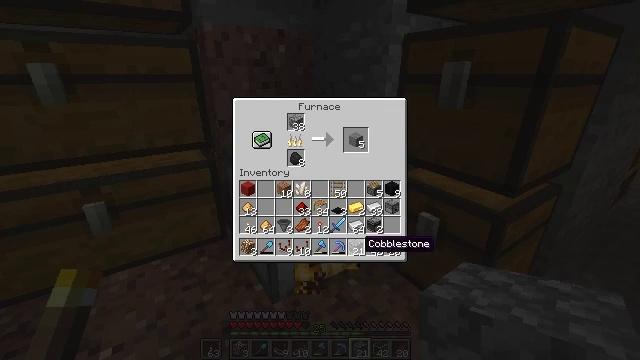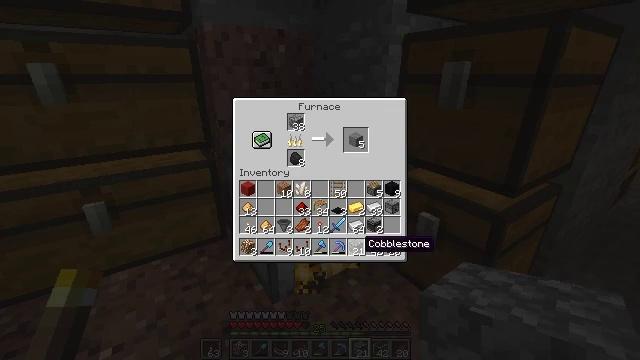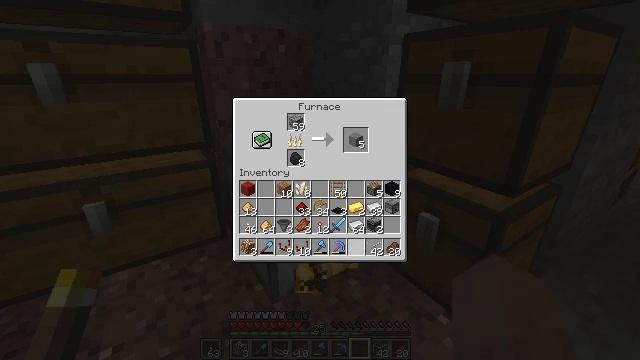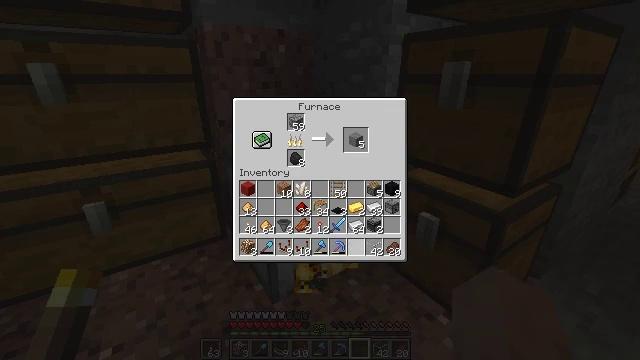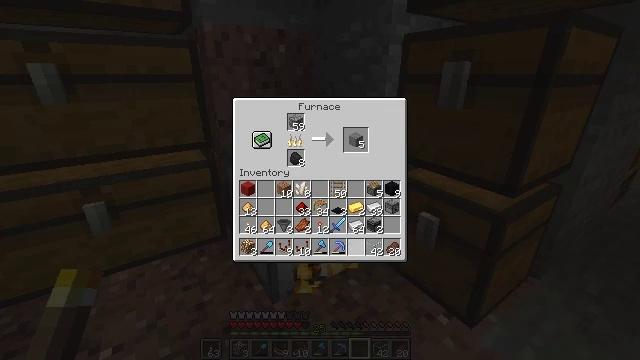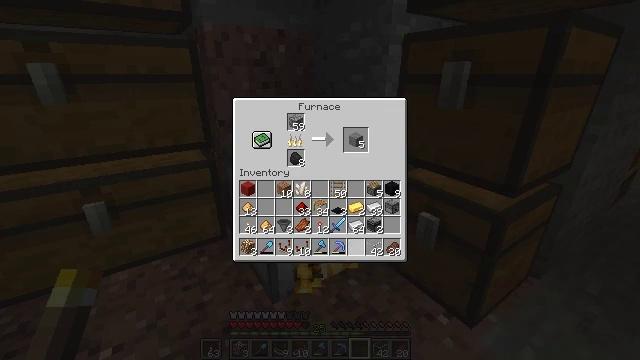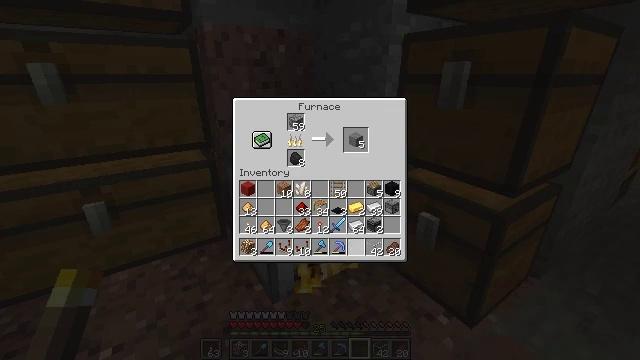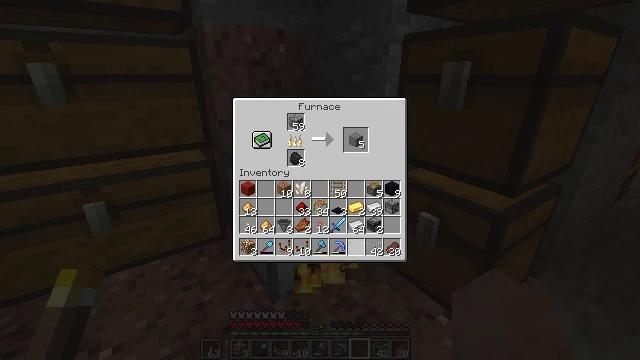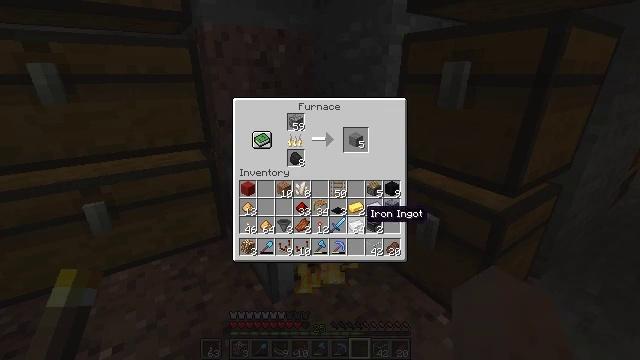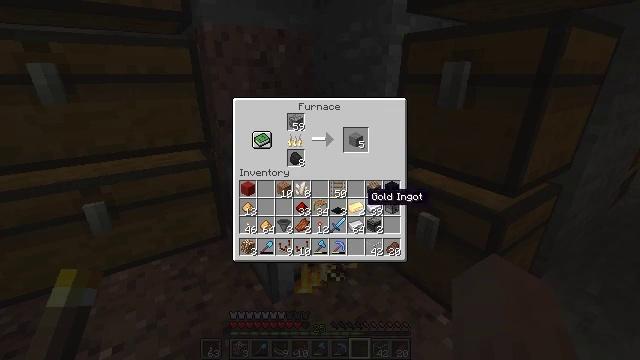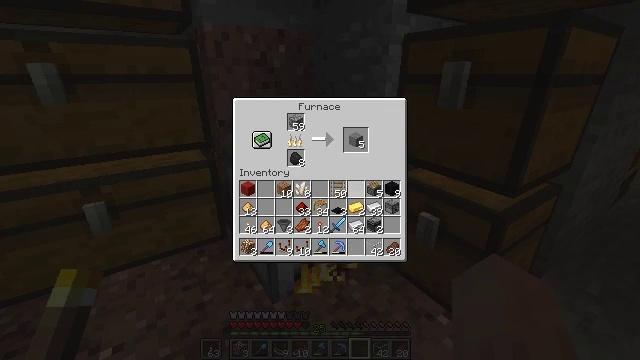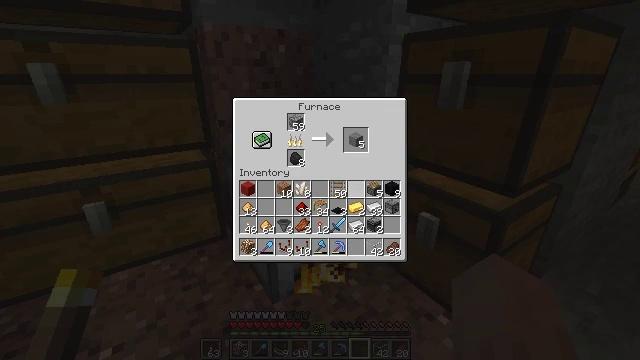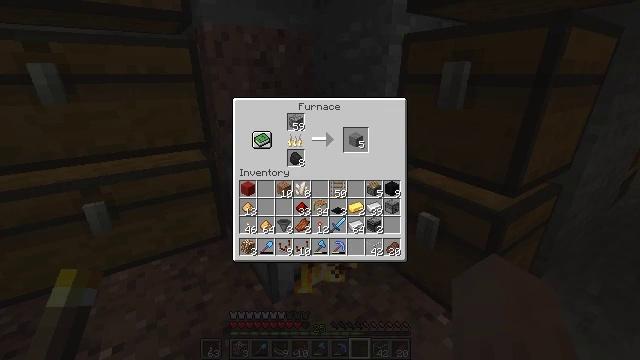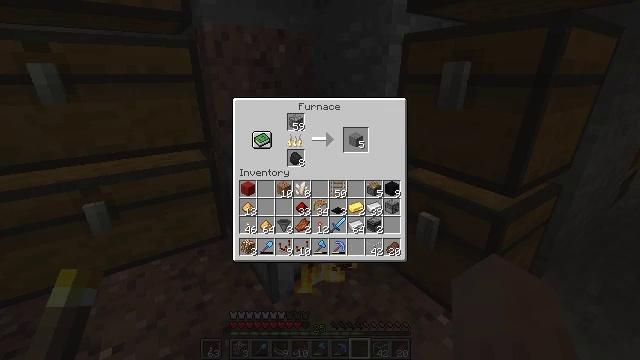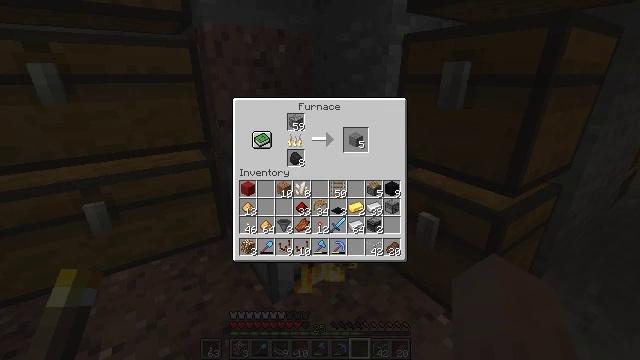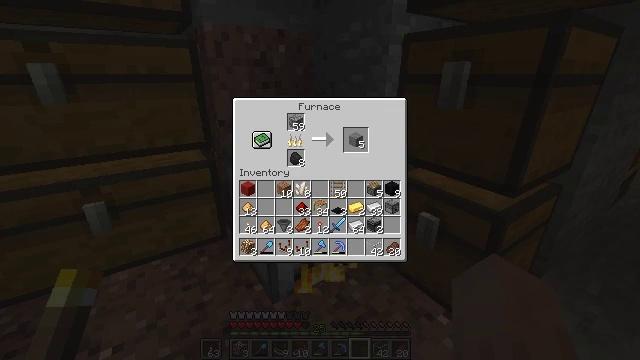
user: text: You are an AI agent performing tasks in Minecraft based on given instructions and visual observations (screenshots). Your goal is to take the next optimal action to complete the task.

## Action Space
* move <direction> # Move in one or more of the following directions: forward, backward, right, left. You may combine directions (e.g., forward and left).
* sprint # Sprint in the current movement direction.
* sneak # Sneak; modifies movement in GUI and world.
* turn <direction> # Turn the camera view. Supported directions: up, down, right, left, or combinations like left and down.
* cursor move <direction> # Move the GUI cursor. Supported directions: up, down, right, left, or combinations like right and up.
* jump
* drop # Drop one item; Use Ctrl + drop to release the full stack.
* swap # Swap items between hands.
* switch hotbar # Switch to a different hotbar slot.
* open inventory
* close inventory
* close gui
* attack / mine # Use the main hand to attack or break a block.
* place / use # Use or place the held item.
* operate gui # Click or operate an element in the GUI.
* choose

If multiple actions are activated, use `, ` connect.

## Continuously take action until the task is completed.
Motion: motion action
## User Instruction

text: Craft a stone.
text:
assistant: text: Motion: sneak
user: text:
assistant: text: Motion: sneak, operate gui
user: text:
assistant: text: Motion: sneak, operate gui
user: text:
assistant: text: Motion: sneak
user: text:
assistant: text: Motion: sneak
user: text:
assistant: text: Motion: sneak
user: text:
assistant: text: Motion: sneak, cursor move up
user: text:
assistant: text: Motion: sneak, cursor move up
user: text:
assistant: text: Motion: sneak, cursor move up
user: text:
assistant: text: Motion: sneak, cursor move up
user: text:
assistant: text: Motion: sneak, cursor move up
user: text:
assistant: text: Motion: sneak, cursor move up
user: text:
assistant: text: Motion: cursor move up
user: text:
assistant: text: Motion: no_op
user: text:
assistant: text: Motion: no_op
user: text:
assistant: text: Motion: no_op
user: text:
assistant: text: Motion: no_op
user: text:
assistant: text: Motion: no_op
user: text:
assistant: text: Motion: sneak
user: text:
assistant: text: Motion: sneak
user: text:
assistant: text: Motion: sneak
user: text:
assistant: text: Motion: sneak
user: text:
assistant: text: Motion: sneak
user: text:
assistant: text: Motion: sneak
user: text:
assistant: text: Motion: sneak
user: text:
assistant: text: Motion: sneak
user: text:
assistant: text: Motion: sneak
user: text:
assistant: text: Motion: sneak, operate gui
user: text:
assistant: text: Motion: sneak
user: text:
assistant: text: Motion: sneak